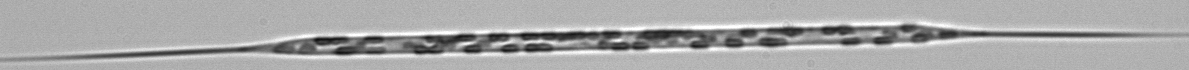
Label: Rhizosolenia